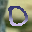
Label: 0